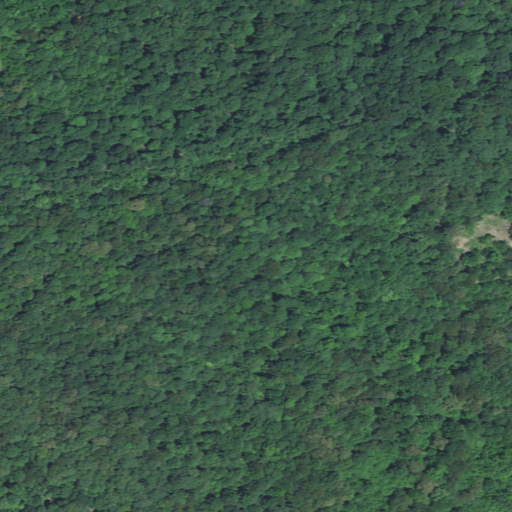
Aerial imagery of ridge(s) in Kentucky named Campbell Ridge containing only deciduous forest